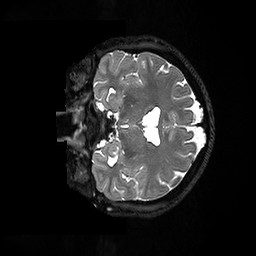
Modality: T2w
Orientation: coronal
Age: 29
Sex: female
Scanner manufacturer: ge
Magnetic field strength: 3 T
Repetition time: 3.202 s
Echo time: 0.06609 s